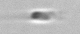
Label: flagellate_morphotype3